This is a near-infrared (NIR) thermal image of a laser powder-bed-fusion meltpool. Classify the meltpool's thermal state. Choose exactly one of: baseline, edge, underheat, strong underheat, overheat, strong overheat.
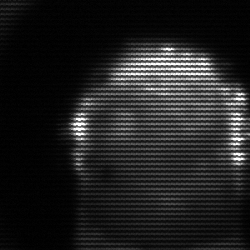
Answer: baseline